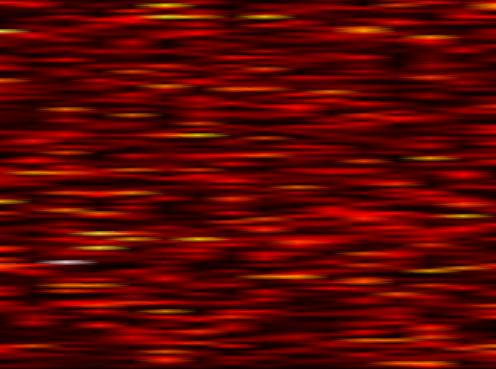
Label: OFDM